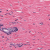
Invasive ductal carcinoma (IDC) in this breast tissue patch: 1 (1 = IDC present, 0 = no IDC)